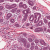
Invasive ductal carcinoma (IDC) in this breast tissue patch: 0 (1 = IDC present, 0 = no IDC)